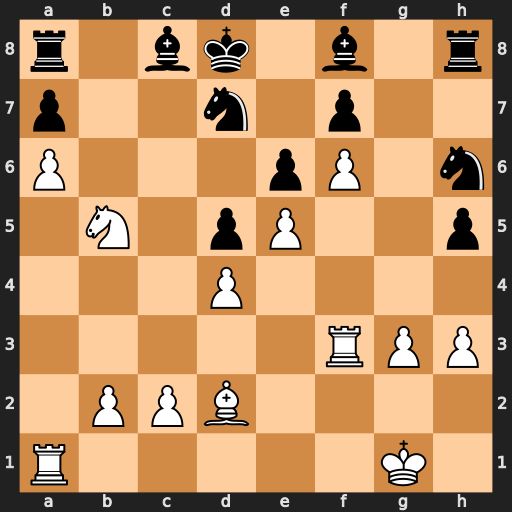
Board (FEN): r1bk1b1r/p2n1p2/P3pP1n/1N1pP2p/3P4/5RPP/1PPB4/R5K1
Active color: w
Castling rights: -
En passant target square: -
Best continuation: Ba5+ Nb6 Nxa7